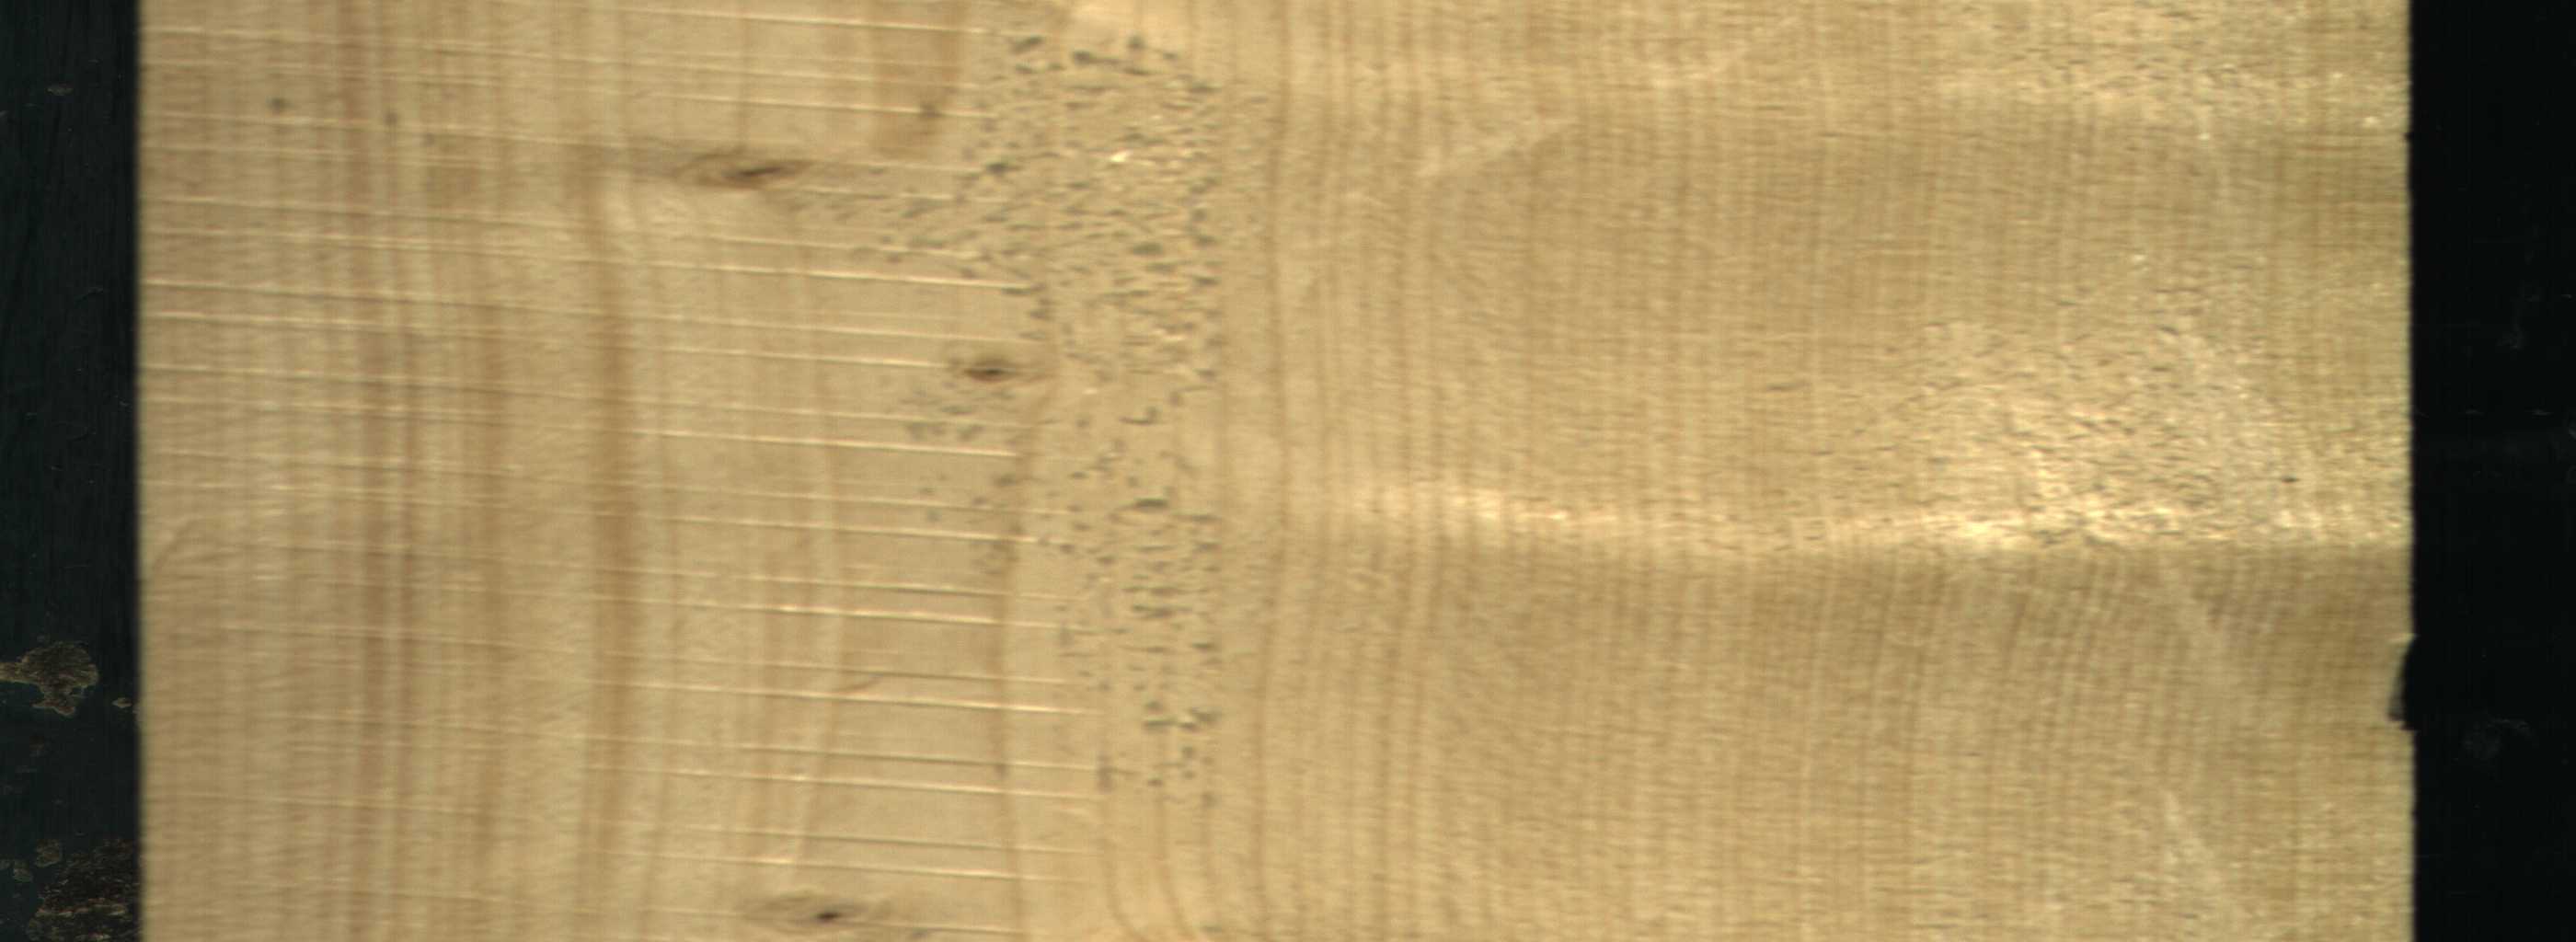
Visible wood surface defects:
Live_Knot
Live_Knot
Live_Knot